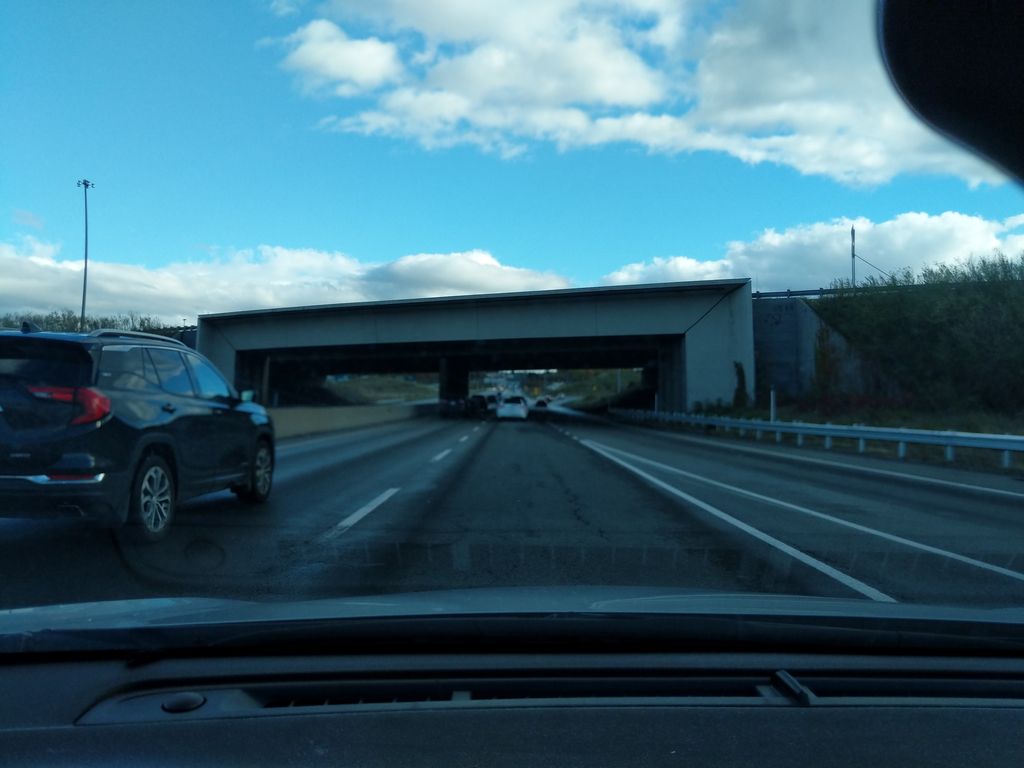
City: quebec_city